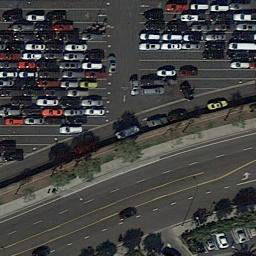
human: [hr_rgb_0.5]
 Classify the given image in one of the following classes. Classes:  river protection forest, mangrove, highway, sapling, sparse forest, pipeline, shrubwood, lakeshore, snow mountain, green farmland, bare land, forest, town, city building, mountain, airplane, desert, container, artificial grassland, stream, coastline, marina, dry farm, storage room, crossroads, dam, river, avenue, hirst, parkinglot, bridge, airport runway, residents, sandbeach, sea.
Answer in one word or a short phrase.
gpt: parkinglot